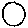
Label: circle